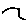
Label: bird